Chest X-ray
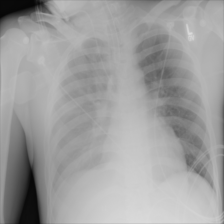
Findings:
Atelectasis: positive
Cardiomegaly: negative
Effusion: negative
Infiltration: negative
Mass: negative
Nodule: negative
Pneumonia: negative
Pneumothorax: negative
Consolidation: negative
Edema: negative
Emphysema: negative
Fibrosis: negative
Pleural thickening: negative
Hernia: negative